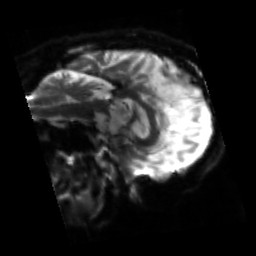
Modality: sbref
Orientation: sagittal
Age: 68
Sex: male
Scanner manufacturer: siemens
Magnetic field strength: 3 T
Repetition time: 4.71 s
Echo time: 0.0906 s